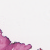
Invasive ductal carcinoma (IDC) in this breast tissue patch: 0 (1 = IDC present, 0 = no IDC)